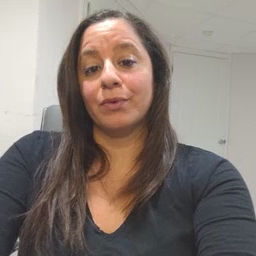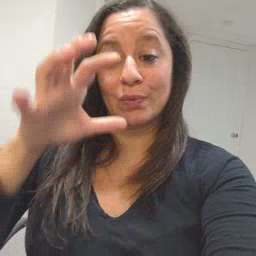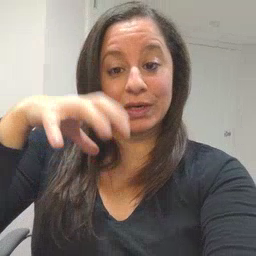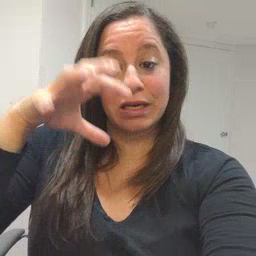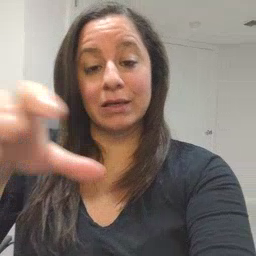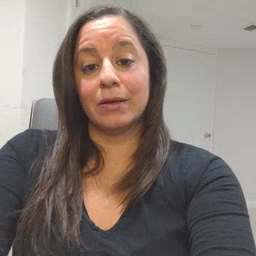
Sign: rain